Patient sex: F
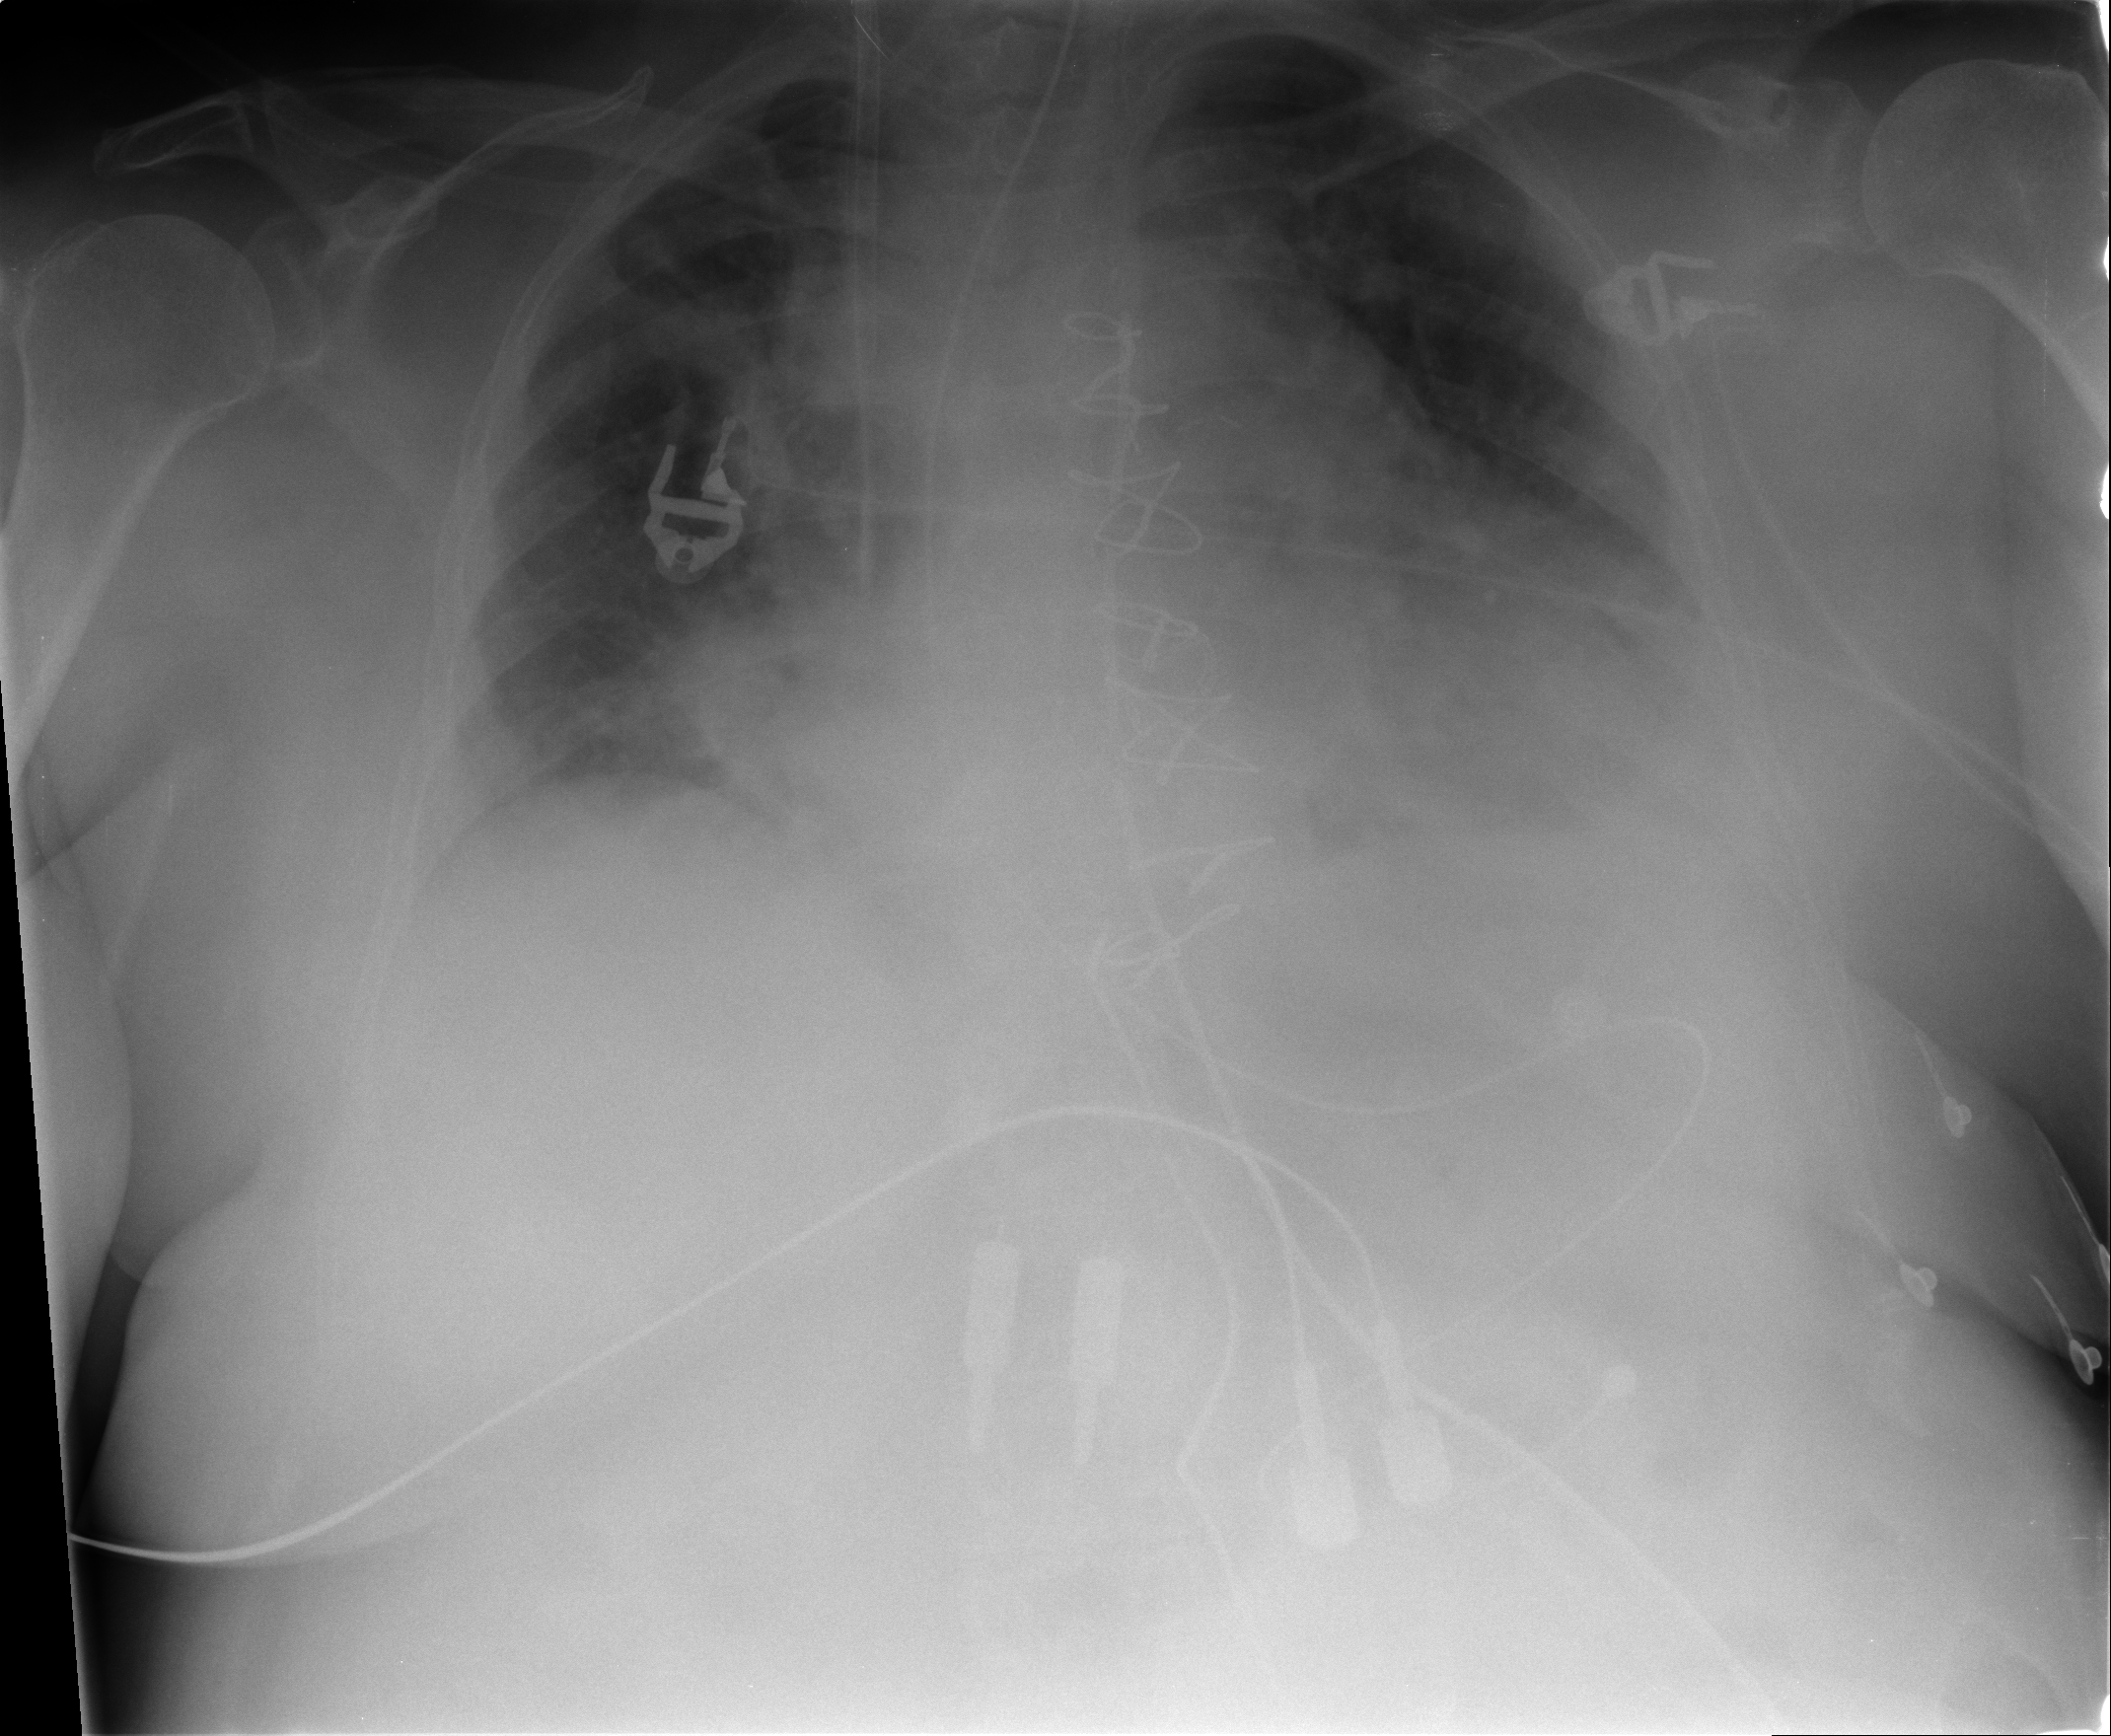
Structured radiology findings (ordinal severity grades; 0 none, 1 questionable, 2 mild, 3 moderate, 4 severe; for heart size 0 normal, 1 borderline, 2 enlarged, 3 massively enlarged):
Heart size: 2
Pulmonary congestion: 2
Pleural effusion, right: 1
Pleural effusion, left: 2
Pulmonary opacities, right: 1
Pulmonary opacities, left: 1
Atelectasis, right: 2
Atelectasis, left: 2